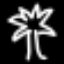
Label: palm tree